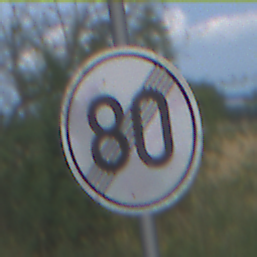
Verkehrszeichen: EndeGeschwindigkeit80
Umgebung: Outdoor, Nature
Tageszeit: MorningAfternoon
Wetter: PartlyCloudy
Licht: Natural
Jahreszeit: NotSpecified
Kontrast: MediumContrast